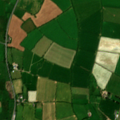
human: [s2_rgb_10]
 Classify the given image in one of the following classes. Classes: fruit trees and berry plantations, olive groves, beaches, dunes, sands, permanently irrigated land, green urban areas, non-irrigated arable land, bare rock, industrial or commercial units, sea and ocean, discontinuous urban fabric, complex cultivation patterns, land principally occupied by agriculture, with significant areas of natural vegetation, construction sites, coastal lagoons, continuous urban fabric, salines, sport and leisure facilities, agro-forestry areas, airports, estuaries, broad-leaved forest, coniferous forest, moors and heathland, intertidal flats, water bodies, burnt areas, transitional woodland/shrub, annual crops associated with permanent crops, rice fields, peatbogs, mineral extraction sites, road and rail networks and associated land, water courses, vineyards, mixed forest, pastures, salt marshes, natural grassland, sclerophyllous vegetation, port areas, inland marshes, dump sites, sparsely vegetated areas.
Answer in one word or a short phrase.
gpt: non-irrigated arable land, pastures